Interaction volume radius: 5 \u00c5
Interaction volume height: 15 \u00c5
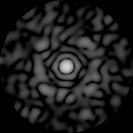
Disorder parameter: 0.8651